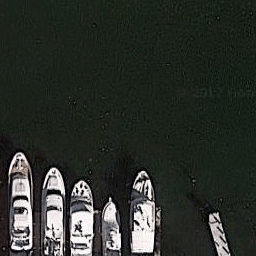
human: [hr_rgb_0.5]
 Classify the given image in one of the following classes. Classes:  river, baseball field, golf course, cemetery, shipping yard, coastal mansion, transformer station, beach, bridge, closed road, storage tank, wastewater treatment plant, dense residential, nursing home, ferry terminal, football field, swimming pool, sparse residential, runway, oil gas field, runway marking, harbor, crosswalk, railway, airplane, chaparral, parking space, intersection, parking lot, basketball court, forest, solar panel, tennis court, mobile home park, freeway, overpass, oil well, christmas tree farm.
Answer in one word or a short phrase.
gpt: harbor